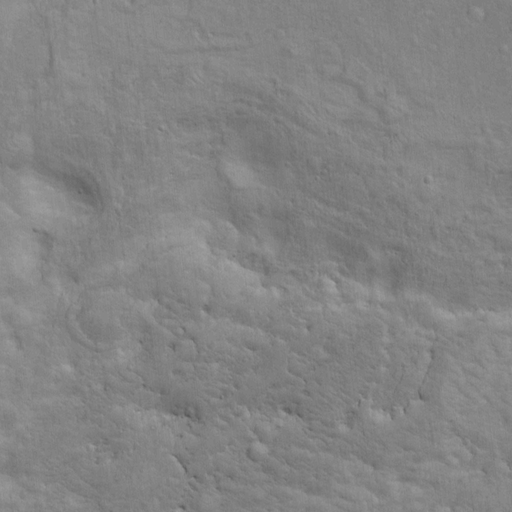
Classes present: Background, Cone